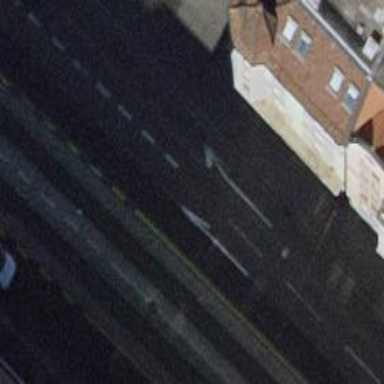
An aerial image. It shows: Asphalt road classified as primary highway. The road has trolley wire for trolley buses.